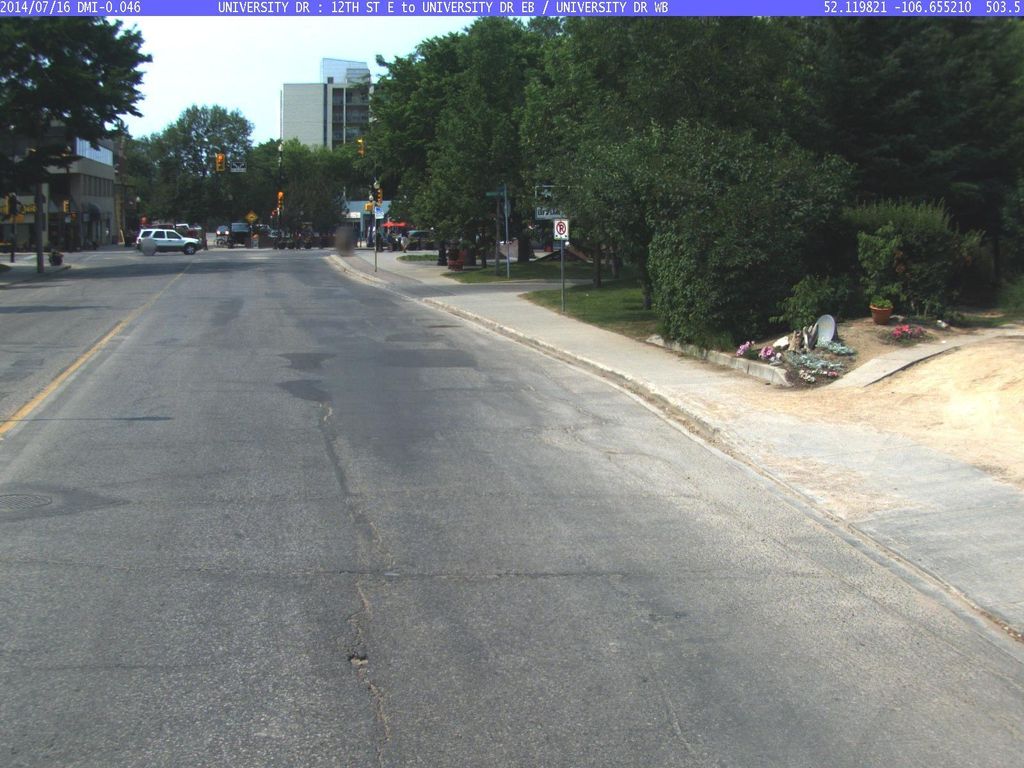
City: saskatoon